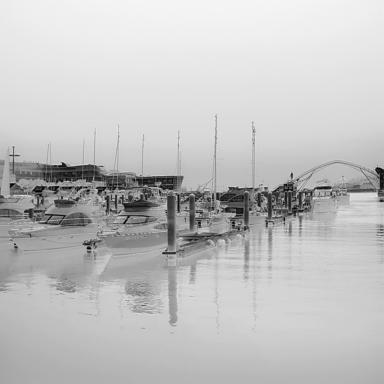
There are six canoes in the infrared image.